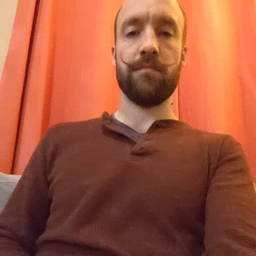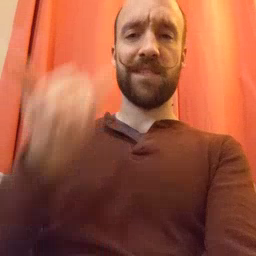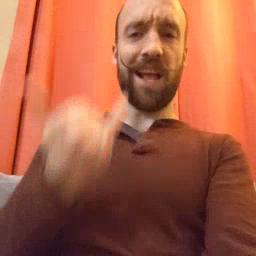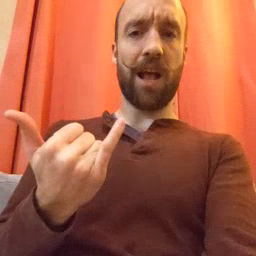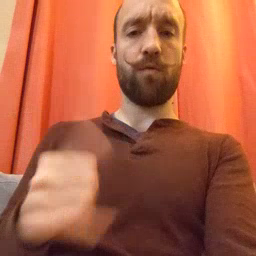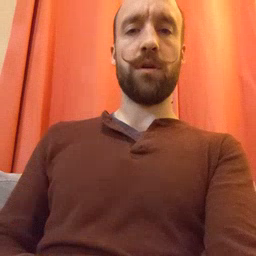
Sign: now